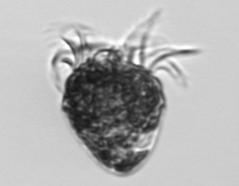
Label: Strombidium_capitatum